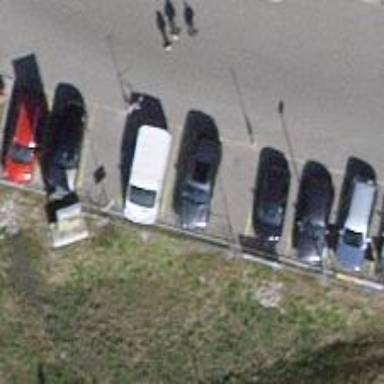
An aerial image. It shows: Charging station.